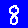
Digit: 8